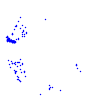
Particle: pion